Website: crate-barrel
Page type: billing-address
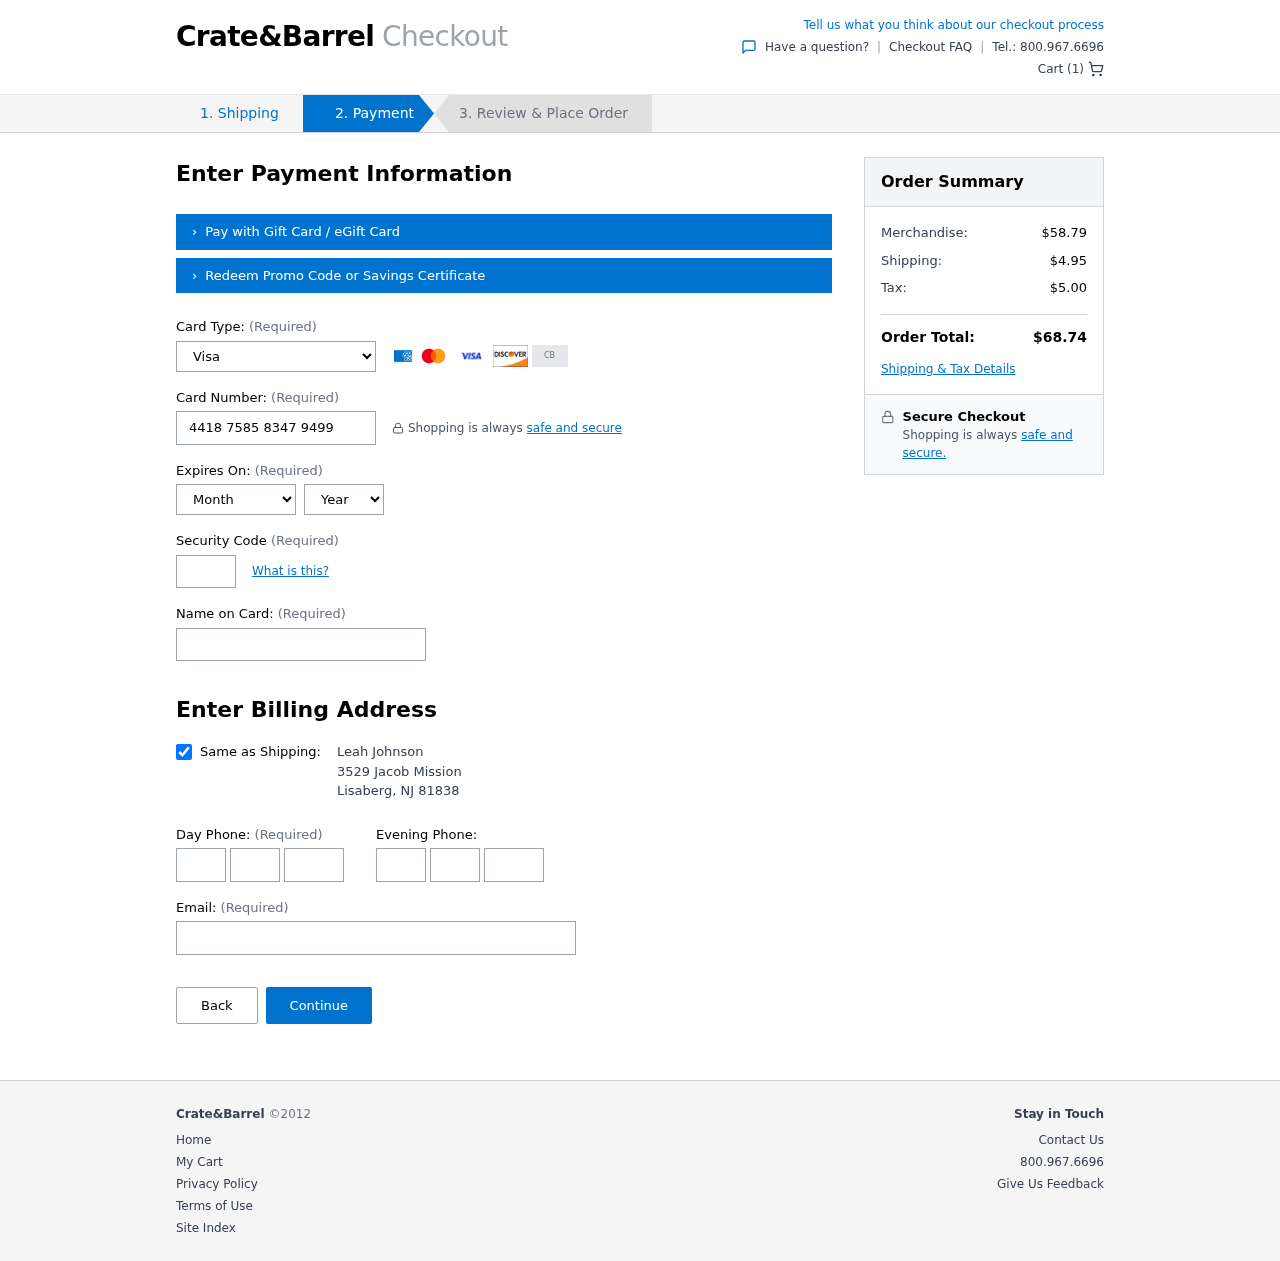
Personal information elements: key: PII_CARD_CVV
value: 232
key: PII_CARD_EXPIRY_MONTH
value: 10
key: PII_CARD_EXPIRY_YEAR
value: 28
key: PII_CARD_NUMBER
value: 4418 7585 8347 9499
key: PII_CARD_TYPE
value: Visa
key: PII_CITY
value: Lisaberg
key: PII_EMAIL
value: leah.johnson@yahoo.com
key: PII_FULLNAME
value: Leah Johnson
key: PII_PHONE_AREA
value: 518
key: PII_PHONE_PREFIX
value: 513
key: PII_PHONE_SUFFIX
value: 6649
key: PII_POSTCODE
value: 81838
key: PII_STATE_ABBR
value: NJ
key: PII_STREET
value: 3529 Jacob Mission
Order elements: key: ORDER_NUM_ITEMS
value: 1
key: ORDER_SUBTOTAL
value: $58.79
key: ORDER_SHIPPING_COST
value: $4.95
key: ORDER_TAX
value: $5.00
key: ORDER_TOTAL
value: $68.74